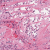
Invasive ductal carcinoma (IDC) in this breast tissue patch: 1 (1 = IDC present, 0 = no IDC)